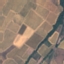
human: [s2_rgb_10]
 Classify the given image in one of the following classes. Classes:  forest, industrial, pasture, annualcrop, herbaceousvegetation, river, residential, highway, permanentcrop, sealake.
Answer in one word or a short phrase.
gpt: PermanentCrop